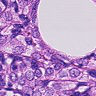
Metastatic tissue present: yes